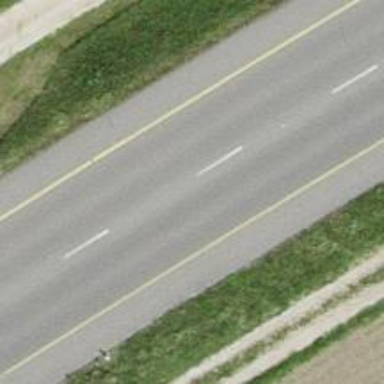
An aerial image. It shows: Primary highway with asphalt surface and dedicated cycle track.